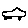
Label: car